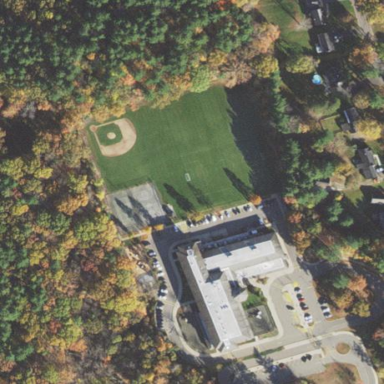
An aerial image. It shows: School.